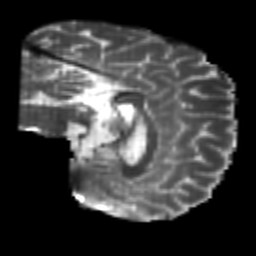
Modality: T2w
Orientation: sagittal
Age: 25
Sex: male
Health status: healthy
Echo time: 0.074 s